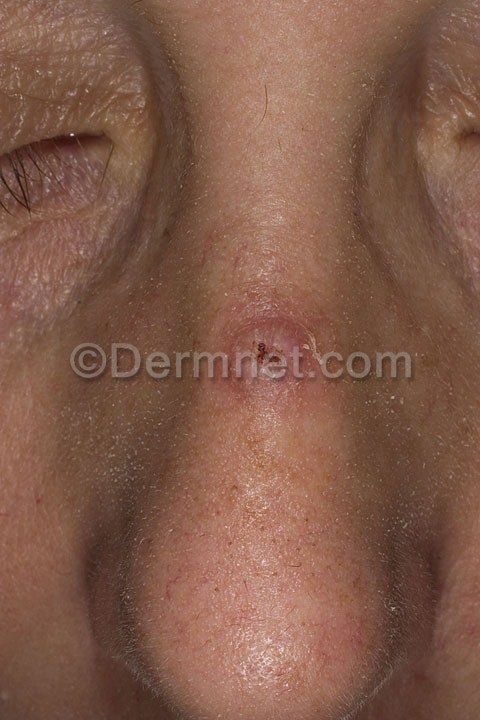
Disease: Seborrheic Keratoses and other Benign Tumors